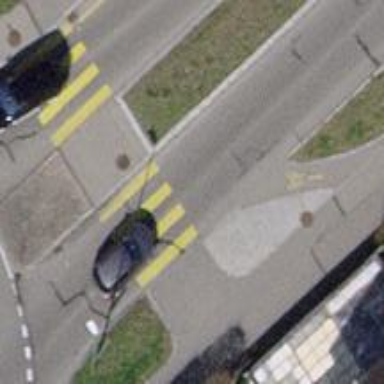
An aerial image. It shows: Zebra crossing on the road.